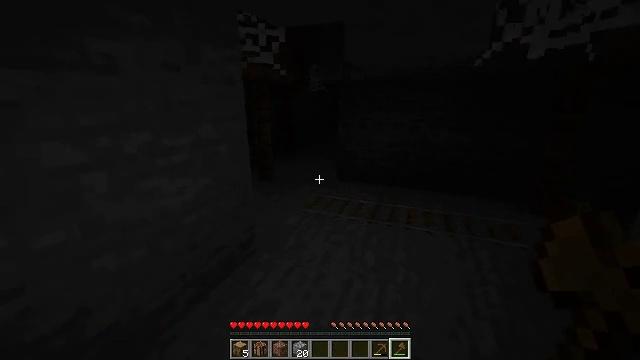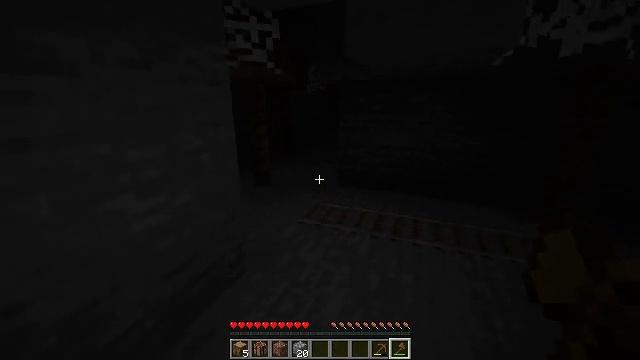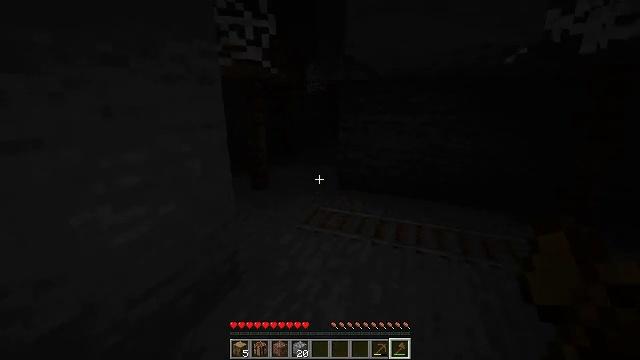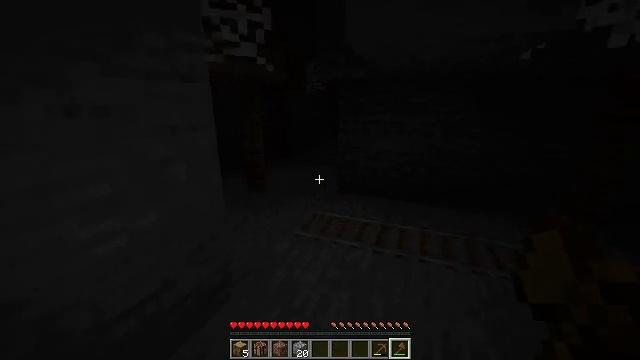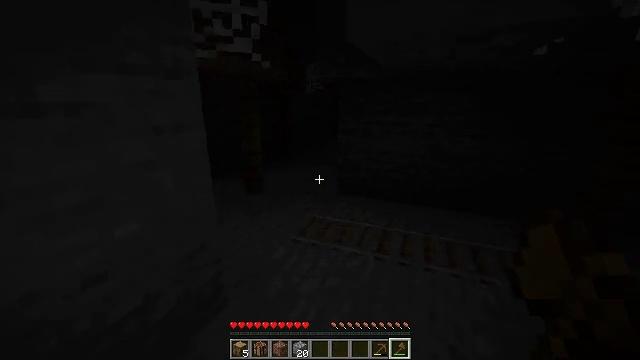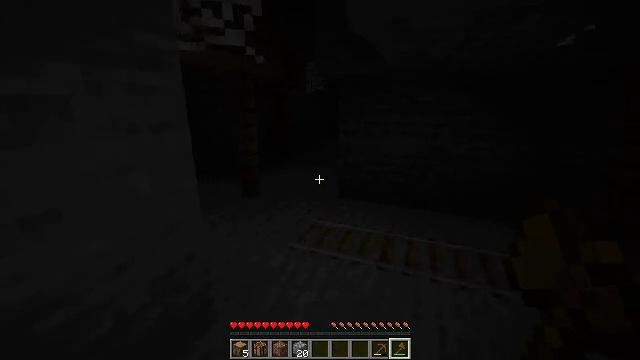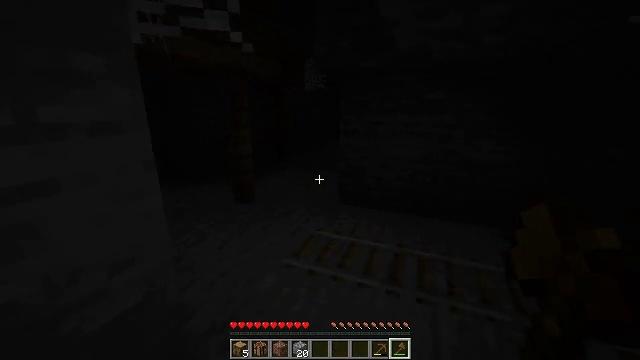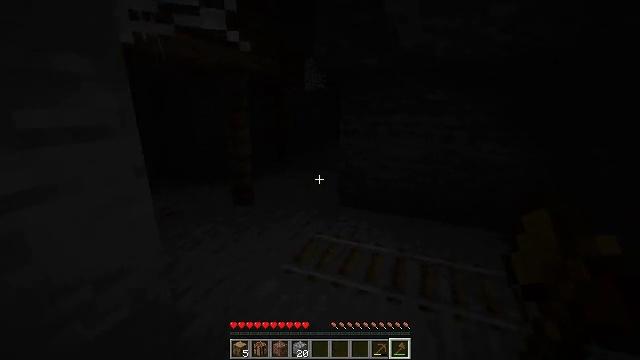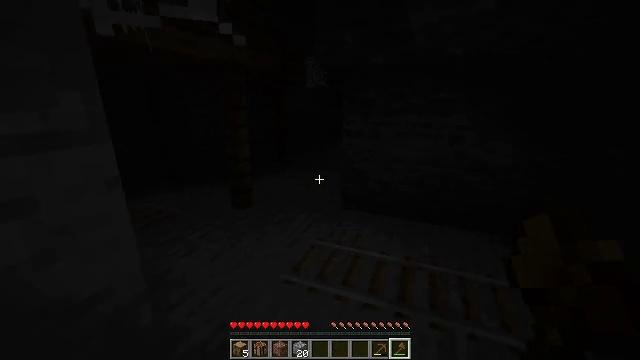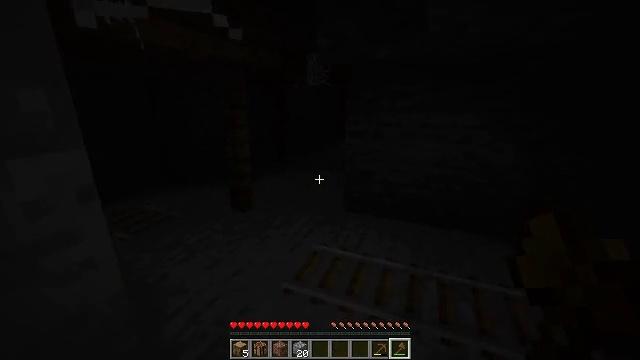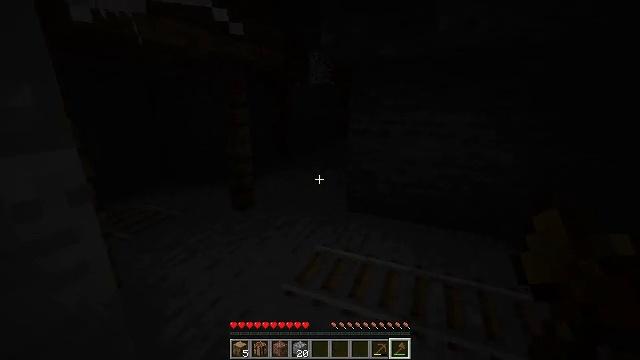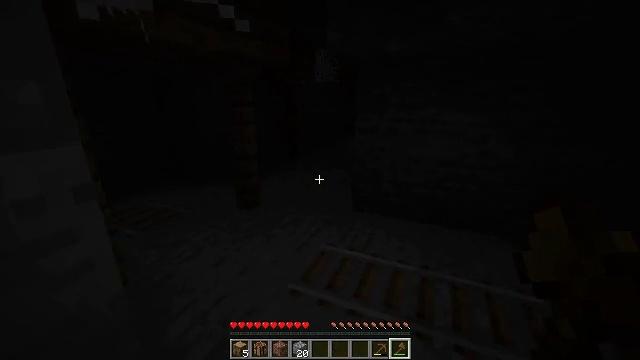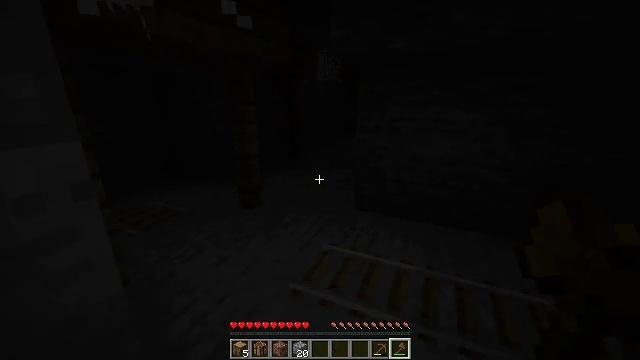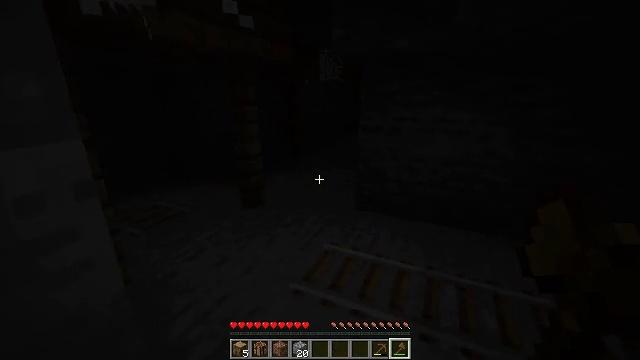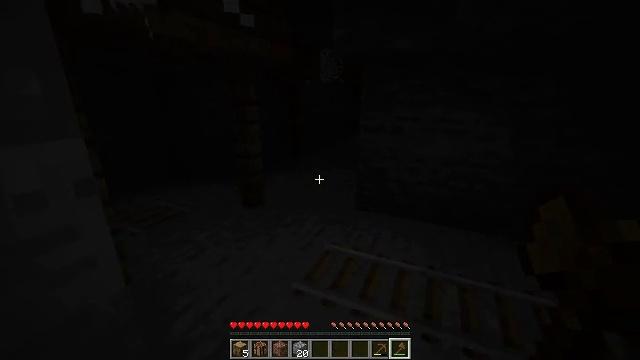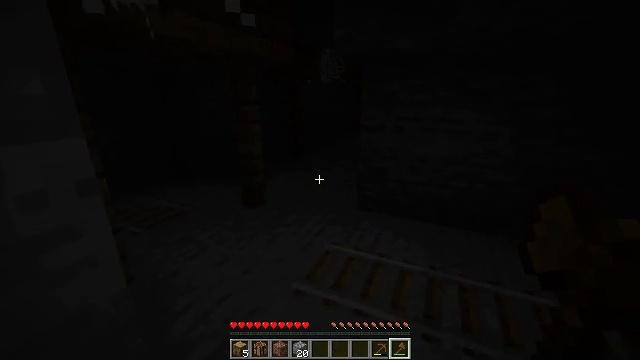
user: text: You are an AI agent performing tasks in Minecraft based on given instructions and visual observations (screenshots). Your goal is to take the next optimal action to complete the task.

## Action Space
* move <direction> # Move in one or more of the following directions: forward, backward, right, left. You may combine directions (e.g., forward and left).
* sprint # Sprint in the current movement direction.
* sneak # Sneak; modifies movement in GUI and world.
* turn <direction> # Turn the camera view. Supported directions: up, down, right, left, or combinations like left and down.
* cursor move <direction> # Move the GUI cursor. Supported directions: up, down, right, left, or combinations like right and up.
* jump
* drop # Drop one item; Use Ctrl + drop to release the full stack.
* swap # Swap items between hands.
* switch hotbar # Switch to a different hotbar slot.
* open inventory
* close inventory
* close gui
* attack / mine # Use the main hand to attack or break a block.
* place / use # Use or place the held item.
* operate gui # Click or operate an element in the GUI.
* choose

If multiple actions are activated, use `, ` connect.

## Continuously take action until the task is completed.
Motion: motion action
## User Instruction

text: Gather materials such as cobblestone.
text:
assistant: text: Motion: move forward
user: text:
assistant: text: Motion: move forward
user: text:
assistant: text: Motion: move forward
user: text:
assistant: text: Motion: move forward
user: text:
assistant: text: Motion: move forward
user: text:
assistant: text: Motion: move forward
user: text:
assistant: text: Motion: move forward
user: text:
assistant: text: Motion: no_op
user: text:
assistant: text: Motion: no_op
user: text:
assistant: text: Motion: no_op
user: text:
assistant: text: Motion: turn left
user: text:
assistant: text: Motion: no_op
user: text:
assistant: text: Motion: no_op
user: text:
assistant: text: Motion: no_op
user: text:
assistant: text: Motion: no_op
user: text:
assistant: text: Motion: no_op
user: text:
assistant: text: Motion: turn left
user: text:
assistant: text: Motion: no_op
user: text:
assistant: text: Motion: turn right and down
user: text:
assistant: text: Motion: turn right
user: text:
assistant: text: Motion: turn right
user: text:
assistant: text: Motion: turn right
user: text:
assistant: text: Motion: no_op
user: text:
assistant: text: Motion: no_op
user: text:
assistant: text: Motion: no_op
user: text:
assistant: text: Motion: no_op
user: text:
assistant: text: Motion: no_op
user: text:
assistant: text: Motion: move left, turn right
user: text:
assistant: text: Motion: move left, turn right
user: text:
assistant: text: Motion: move left, turn right